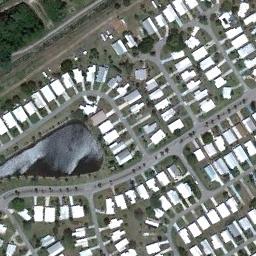
Label: residential